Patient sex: M
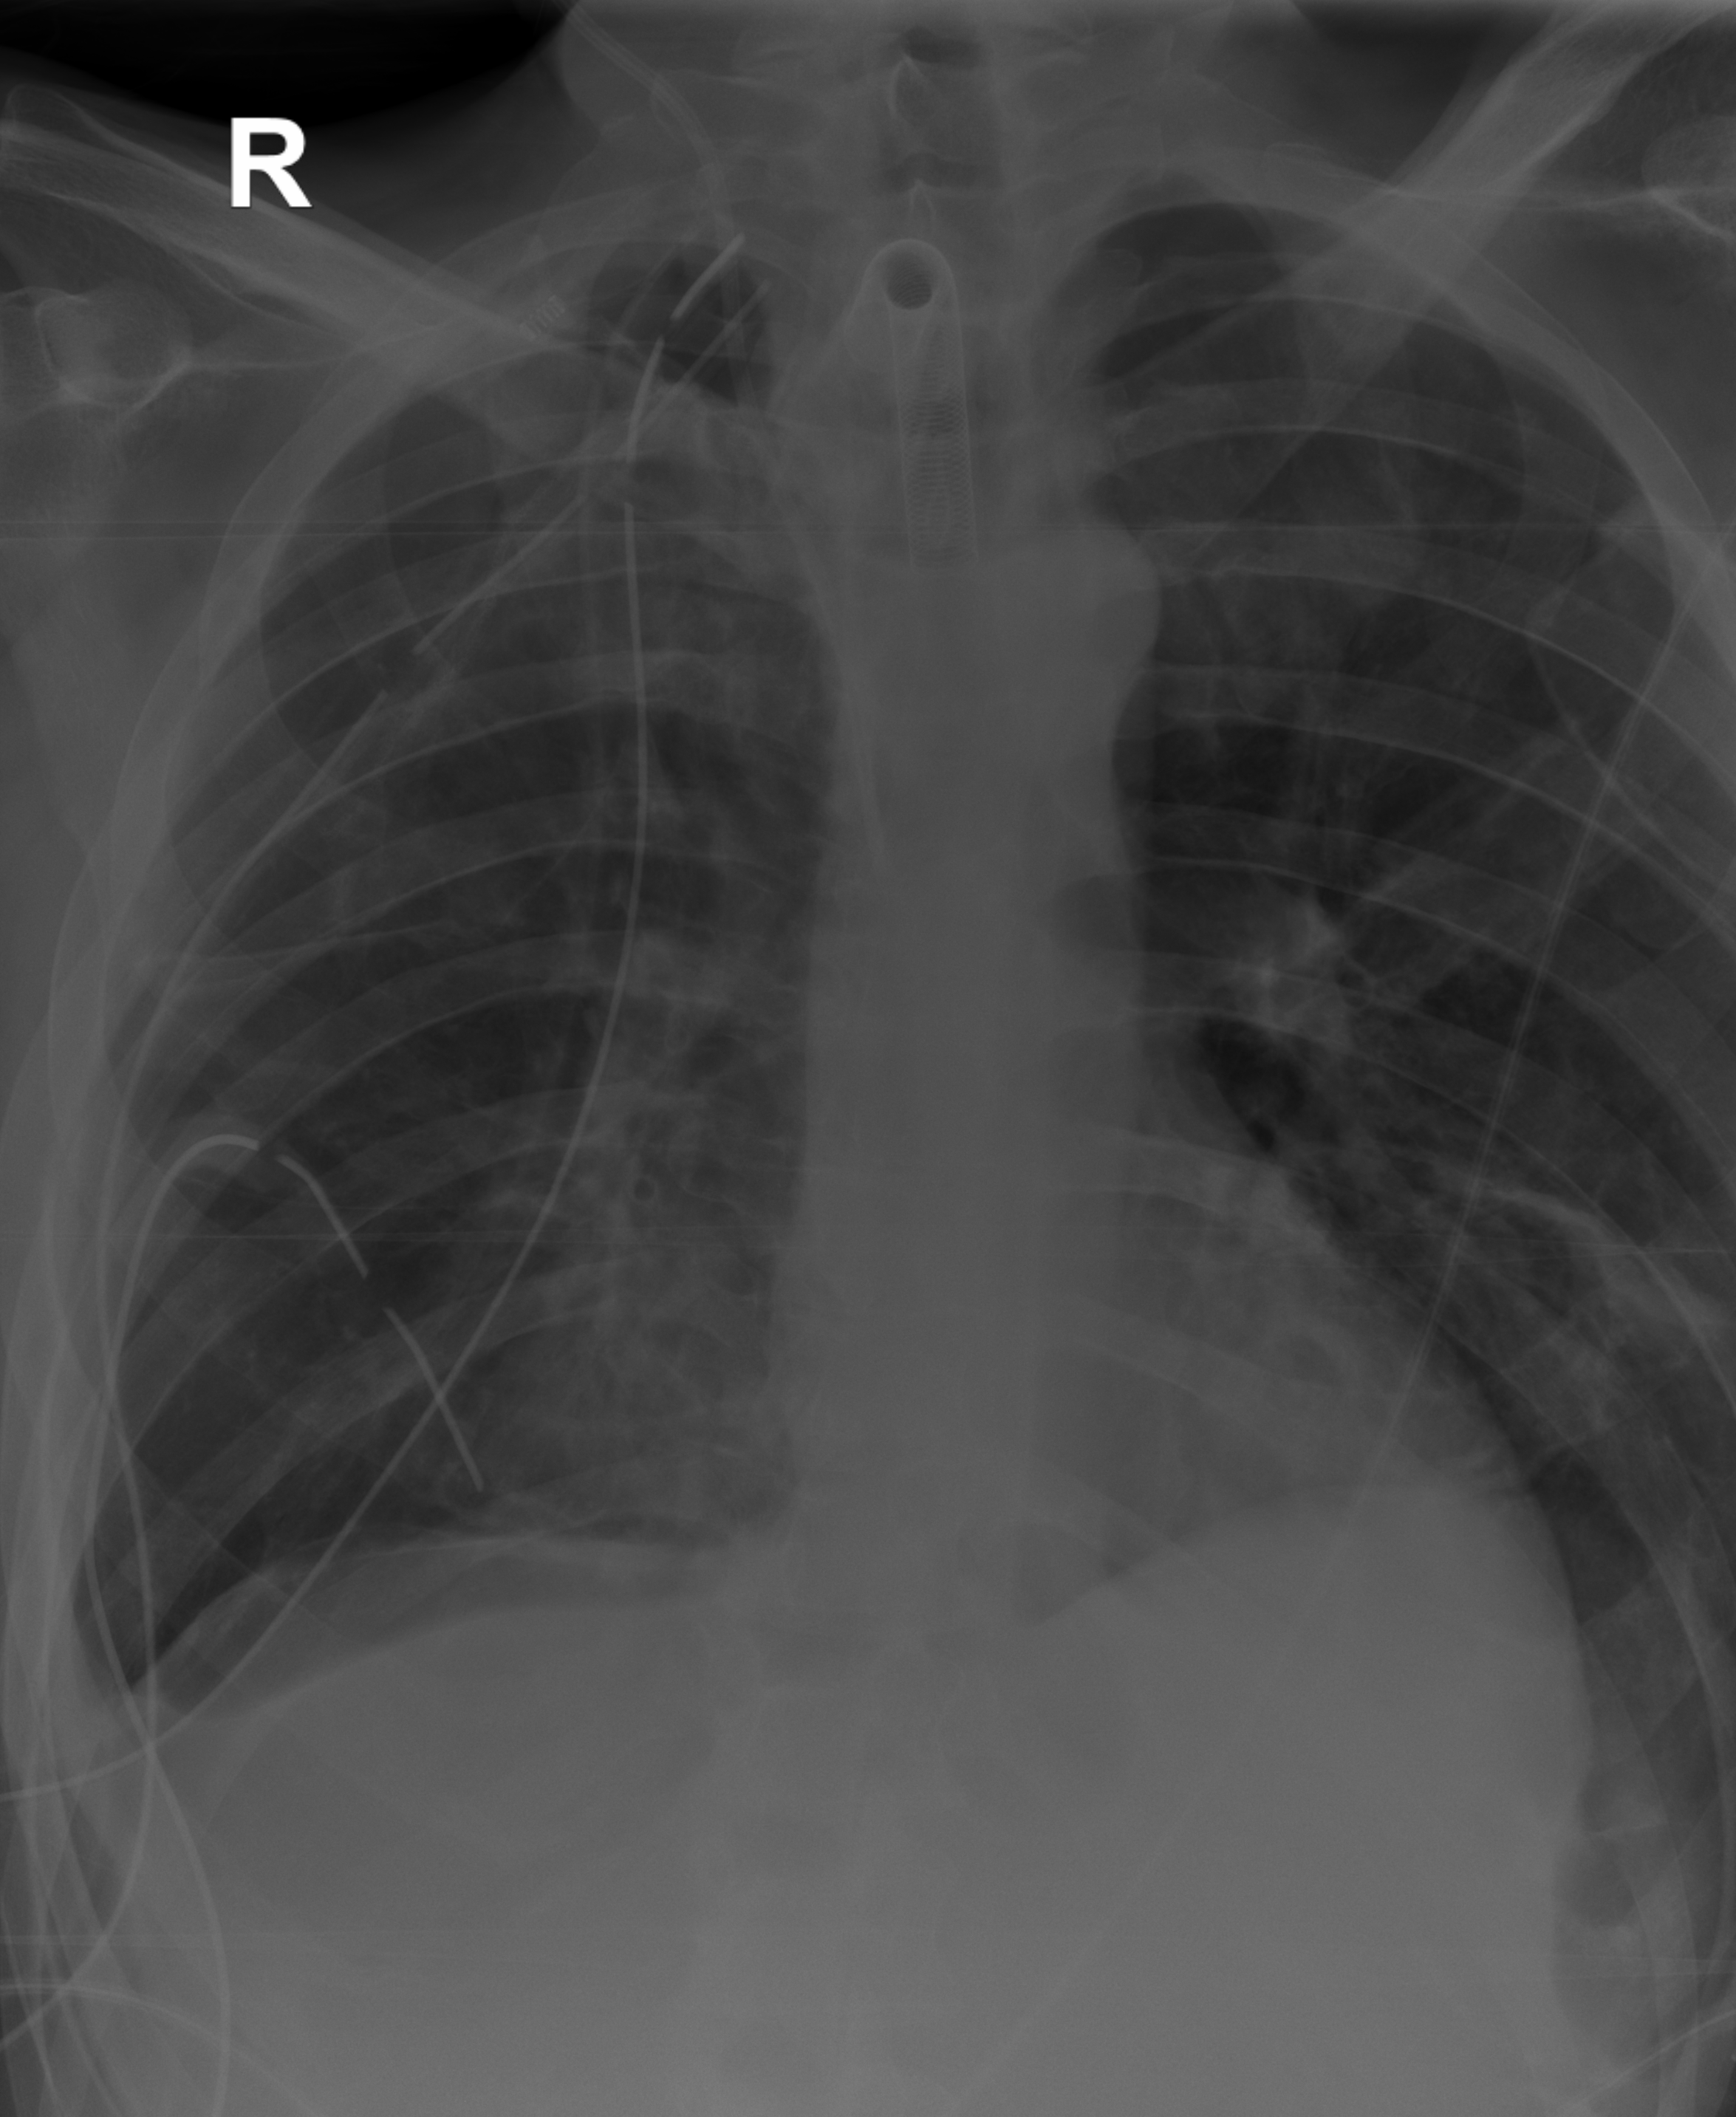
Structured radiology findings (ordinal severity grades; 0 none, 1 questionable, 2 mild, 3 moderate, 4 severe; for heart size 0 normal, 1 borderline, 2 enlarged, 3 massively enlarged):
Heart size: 0
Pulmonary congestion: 0
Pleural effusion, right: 0
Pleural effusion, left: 2
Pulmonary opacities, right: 0
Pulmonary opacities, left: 0
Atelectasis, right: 2
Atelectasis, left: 2